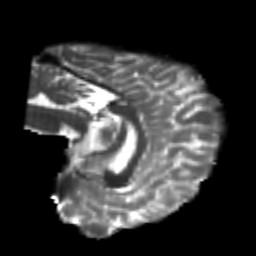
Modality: T2w
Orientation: sagittal
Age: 24
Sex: male
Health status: healthy
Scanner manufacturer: philips
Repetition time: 7.384 s
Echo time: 0.08599 s